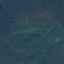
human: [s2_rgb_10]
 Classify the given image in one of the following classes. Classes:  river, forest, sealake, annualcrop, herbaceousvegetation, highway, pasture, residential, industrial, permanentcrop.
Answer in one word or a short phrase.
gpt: Forest